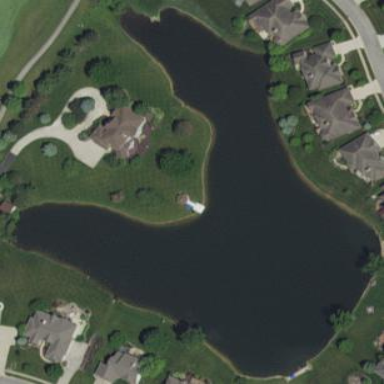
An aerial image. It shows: Pond surrounded by natural water.